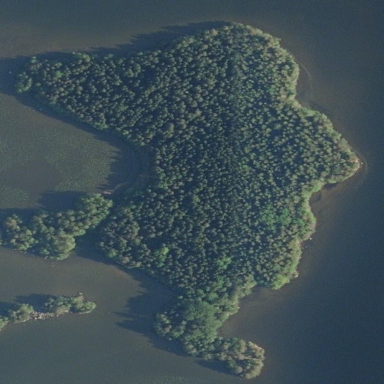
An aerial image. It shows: Island covered with woodland.